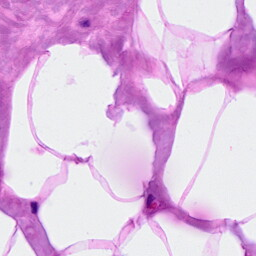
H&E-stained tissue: Breast